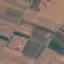
Land use / land cover: PermanentCrop